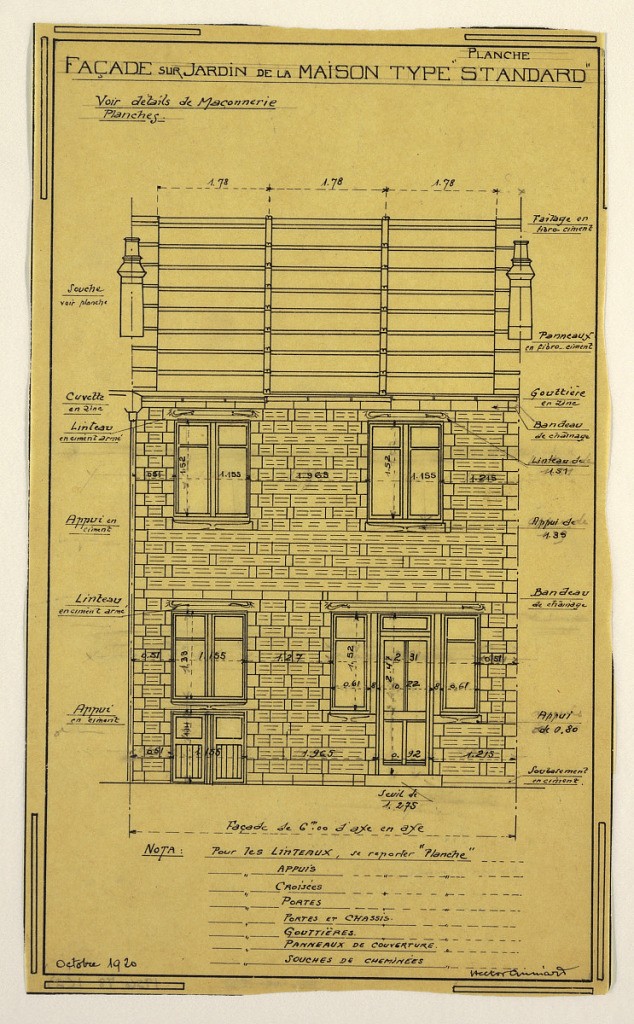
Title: Design for a Mass-Operational House Designed by Hector Guimard, Lintel Designs
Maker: Hector Guimard, French, 1867–1942
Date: October 1920
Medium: Pen and black ink, graphite on tracing paper
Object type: Drawing
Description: Design for a mass-operational house by Guimard, detailing the construction of cement lintels.